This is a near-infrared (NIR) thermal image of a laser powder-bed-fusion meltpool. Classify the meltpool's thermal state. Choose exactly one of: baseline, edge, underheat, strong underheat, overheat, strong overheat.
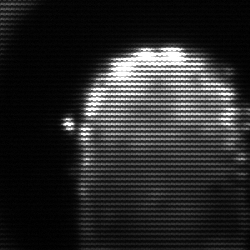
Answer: baseline